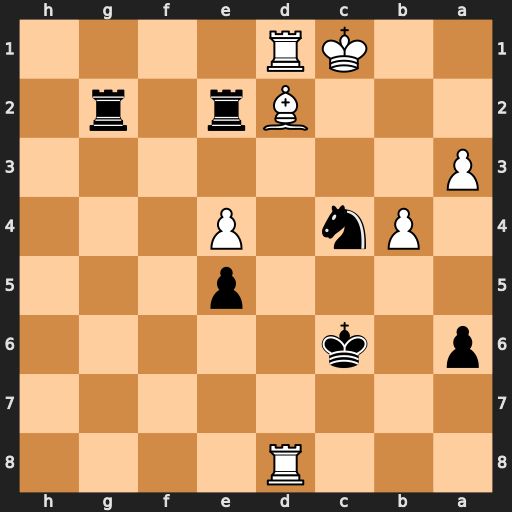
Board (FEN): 3R4/8/p1k5/4p3/1Pn1P3/P7/3Br1r1/2KR4
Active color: b
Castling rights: -
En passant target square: -
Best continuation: Kb5 Rd5+ Ka4